Question: I have been asked (for a non-commercial organisation) to write an application that will run on a Pi and display on a screen a list of Racers, separated into 3 vertical sections (On Course (1), In Gate (1) and In Queue(up to 50)). The 'In Queue' section is not expected to show all entries - just the next 10 say.
The list will initially come from a CSV file on a USB stick. The list on-screen should scroll based on an external input as the racers go through the start gate, with an override mechanism (on-screen buttons, hardware buttons, etc) up or down in case of issues. Each row of the list will consist of 3 or so entries - bib number, name and previous run time for example.
Scrolling should be as if the three sections of the list were one section. i.e. a single scroll action should change: the On Course racer scrolls off the top of the screen, the In Gate racer becomes the On Course racer, and the top In Queue racer becomes the next In Gate racer.
I have been asked for some more explanation of how the scrolling would work, trying to mock something up here is hard, but does this help:
Starting Screen:
'''
Racer on Course:
[blank]
Racer in Gate:
10, Jo Blogs, 13.3
Racers in Queue:
11, John Harrow, 13.4
12, Lynne Graham, 13.5
13, Lindsey Vonn, 14.5
'''
Screen after first 'scroll' action:
'''
Racer on Course:
10 Jo Blogs 13.3
Racer in Gate:
11, John Harrow, 13.4
Racers in Queue:
12, Lynne Graham, 13.5
13, Lindsey Vonn, 14.5
'''
Screen after second 'scroll' action:
'''
Racer on Course:
11,John Harrow,13.4
Racer in Gate:
12,Lynne Graham,13.5
Racers in Queue:
13,Lindsey Vonn,14.5
'''
There is no requirement to edit or save any of the data - just display as per the CSV.
I have decided to use Python 3 and PyQt5 as they are cross-platform and in wide use, lots of examples, tutorials, etc.
I have used Python several times over the past 15 years, but my Object Oriented skills are weak and I have not used Qt before.
An example CSV might look like:
'''
10,Jo Blogs,13.3
11,John Harrow,13.4
12,Lynne Graham,13.5
13,Lindsey Vonn,14.5
'''
The application (without any data loaded) might look like this:

I have been through several tutorials so far, including the Zetcode one: <URL> some initial code that gets me started, but I am stuck over a few fundamental questions that I don't have the knowledge to make the right decisions on now, so that they don't cause me significant issues later.
1. Is QTreeWidget / QTreeView the right Qt Widget to use for the display?
2. QTreeWidget vs QtreeView - I understand the difference is around the data being stored within the widget vs in a data model and the widget just displaying that data - but I don't know the right way to go for me and this application.
3. Scrolling lines through 3 widgets as a single entity - What is the simplest / best / right way to set that up?
I have some pointers as to where I might go next:
Setup TreeViews - <URL>
Loading a CSV data into a Widget - <URL>
Any positive help, pointers, architectural direction appreciated.
Thanks very much
My code so far for reference...
'''
#!/usr/bin/python3
# -*- coding: utf-8 -*-
from PyQt5.QtWidgets import (QMainWindow, QTextEdit, QWidget, QLabel, QGridLayout, QLineEdit, QPlainTextEdit,
QTreeView, QAction, QFileDialog, QApplication, qApp)
from PyQt5.QtGui import QIcon
import sys
class Start(QMainWindow):
def __init__(self):
super().__init__()
self.initUI()
def initUI(self):
# Build Status Bar
self.statusBar()
# File Menu File > Open Action
openFile = QAction(QIcon('open.png'), 'Open', self)
openFile.setShortcut('Ctrl+O')
openFile.setStatusTip('Open new File')
openFile.triggered.connect(self.showOpenDialog)
# File Menu File > Exit Action
exitAct = QAction(QIcon('exit.png'), '&Exit', self)
exitAct.setShortcut('Ctrl+Q')
exitAct.setStatusTip('Exit application')
exitAct.triggered.connect(qApp.quit)
# Build Menu Bar
menubar = self.menuBar()
fileMenu = menubar.addMenu('&File')
fileMenu.addAction(openFile)
fileMenu.addAction(exitAct)
self.widget = QWidget()
self.setCentralWidget(self.widget)
# Build Central Widget
lblOnCourse = QLabel('Racer On Course:', self)
lblInGate = QLabel('Racer In gate:', self)
lblInQueue = QLabel('Racers In Queue:', self)
grid = QGridLayout()
grid.setSpacing(10)
OnCourse = QTreeView()
InGate = QTreeView()
InQueue = QTreeView()
InQueue.setRootIsDecorated(False)
#InQueue.dataView.setAlternatingRowColors(True)
grid.addWidget(lblOnCourse, 1, 0)
grid.addWidget(OnCourse, 1, 1)
grid.addWidget(lblInGate, 2, 0)
grid.addWidget(InGate, 2, 1)
grid.addWidget(lblInQueue, 3, 0)
grid.addWidget(InQueue, 3, 1, 5, 1)
self.widget.setLayout(grid)
# Show QMainWindow
self.showMaximized()
#self.showFullScreen()
#self.show()
def showOpenDialog(self):
fname = QFileDialog.getOpenFileName(self, 'Open file', '/')
if fname[0]:
f = open(fname[0], 'r')
with f:
data = f.readlines()
#self.textEdit.setText(data)
self.statusBar().showMessage('Loaded: ' + str(len(data)) + '. ')
if __name__ == '__main__':
app = QApplication(sys.argv)
ex = Start()
sys.exit(app.exec_())
'''
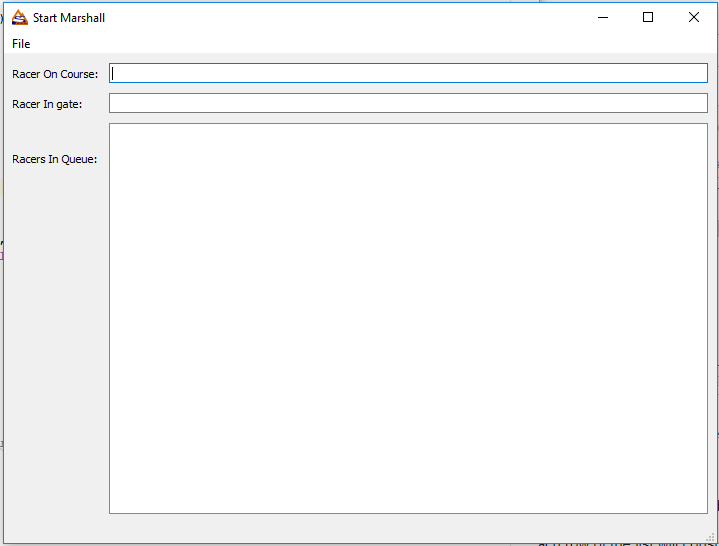
Answer: So with the help of fiverr I now have some working code. The populating data into a QTree is solved like this:
'''
# Create some data:
data = ['XXX' for _ in range(8)]
# Create instance of QTreeView
IG = QTreeView()
# Create a View Model
IGM = self.prepModel(IG)
# Populate View Model
fillModel(IGM, data[1:2])
def prepModel(self, widget):
# initialize a model
model = QStandardItemModel()
# remove indentation and headers
widget.setIndentation(0)
widget.setHeaderHidden(1)
# add (data) model to widget
widget.setModel(model)
return model
def fillModel(self, model, data):
for i, d in enumerate(data):
model.setItem(i, QStandardItem(d))
return
'''
The different (number of) rows in different QTreeViews is done by filling the QTreeViewModel with different (amounts of) data:
'''
def display(self):
# show the first
self.fillModel(self.OCM, self.data[0:1])
# show the second
self.fillModel(self.IGM, self.data[1:2])
# show the first (n) of the rest
#self.fillModel(self.IQM, self.data[2:self.displayMaxIQRows + 2])
# show the full queue (-1 doesn't show last?)
self.fillModel(self.IQM, self.data[2:len(self.data)])
'''
The scrolling is done by moving the data between two arrays, before re running 'display' to re fill the QTreeViewModel's.
'''
def scroll(self):
# add first element to past data
self.pastData = self.pastData + self.data[0:1]
# remove the first element from data
self.data.pop(0)
# refresh the racers list
self.displayRacers()
return
'''
Hopefully that helps someone else in the future.
Cheers
Kev